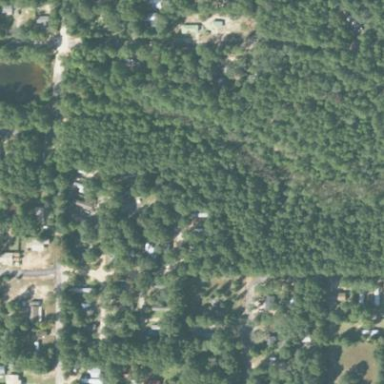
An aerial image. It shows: Mixed leaf woodland.